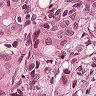
Metastatic tissue present: yes